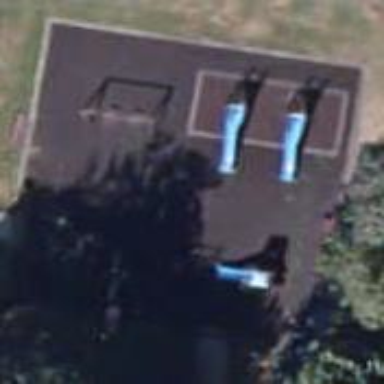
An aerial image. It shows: Playground area for leisure activities on the land.